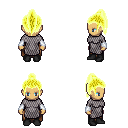
a pixel art fantasy rpg character, female body template, human, tanned skin, chain mail, robe skirt, gold long topknot hairstyle, white cloth bracers, black shoes, four views (front, back, left, right), 2x2 character sprite sheet, small pixel art, hard edges, no anti-aliasing